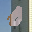
Label: 0